Interaction volume radius: 10 \u00c5
Interaction volume height: 30 \u00c5
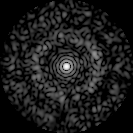
Disorder parameter: 0.8372